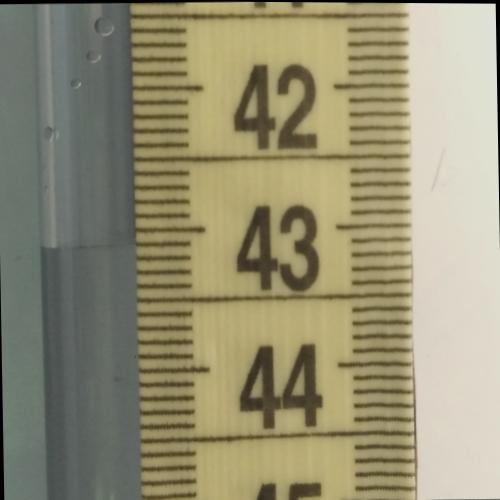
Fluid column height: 43.1 cm